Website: lowes
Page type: review-order
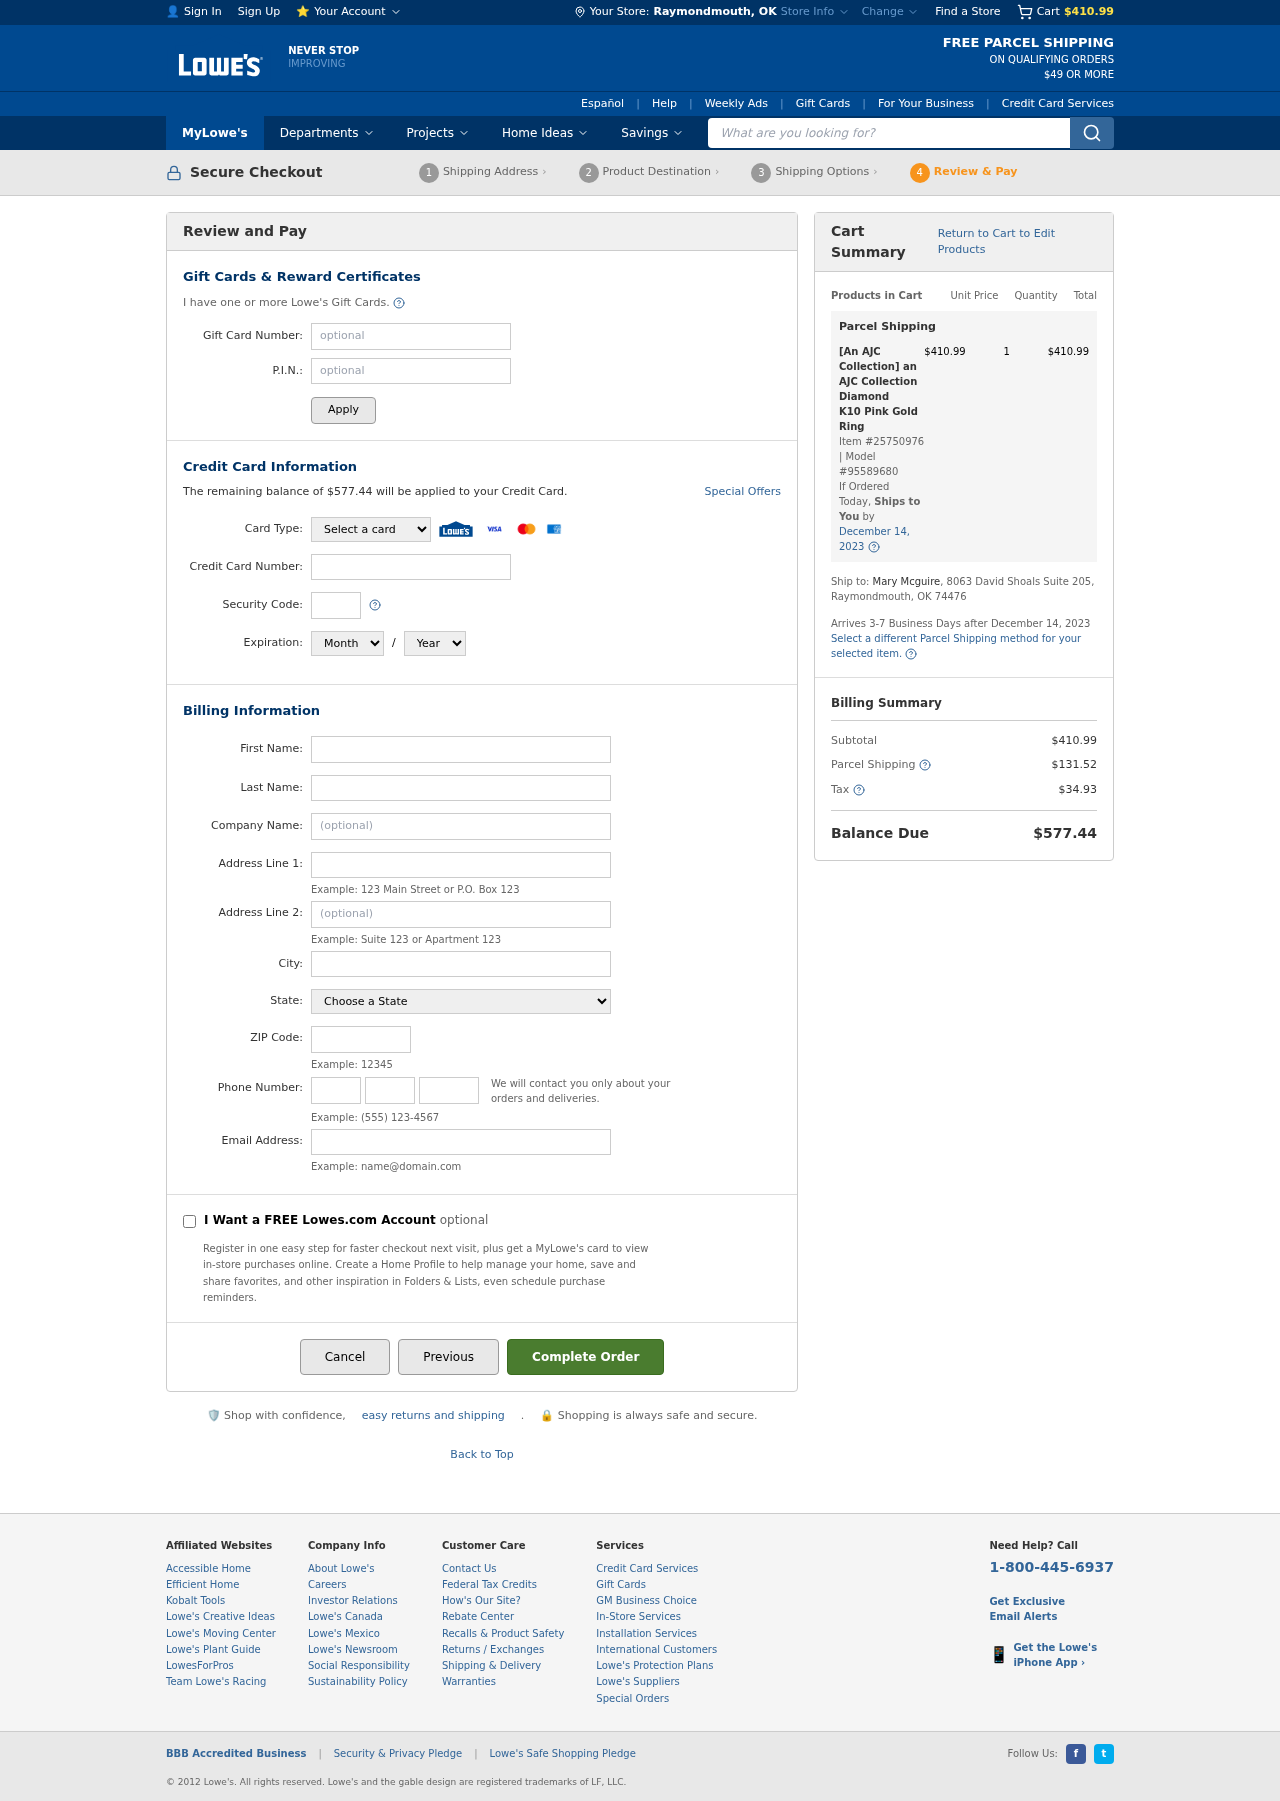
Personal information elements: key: PII_CARD_CVV
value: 573
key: PII_CARD_EXPIRY_MONTH
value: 09
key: PII_CARD_EXPIRY_YEAR
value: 30
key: PII_CARD_NUMBER
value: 4637 7940 7344 0332
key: PII_CARD_TYPE
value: Visa
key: PII_CITY
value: Raymondmouth
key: PII_CITY_STATE
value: Raymondmouth, OK
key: PII_COMPANY
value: Reeves, Cuevas and Cox
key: PII_EMAIL
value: mmcguire@hotmail.com
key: PII_FIRSTNAME
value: Mary
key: PII_LASTNAME
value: Mcguire
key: PII_PHONE_AREA
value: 977
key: PII_PHONE_PREFIX
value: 924
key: PII_PHONE_SUFFIX
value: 1146
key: PII_POSTCODE
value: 74476
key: PII_STATE
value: Oklahoma
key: PII_STREET
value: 8063 David Shoals Suite 205
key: PII_STREET2
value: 8063 David Shoals Suite 205
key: PII_STREET2
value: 778 Rogers Estates
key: PII_FULLNAME2
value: Mary Mcguire
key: PII_CITY_STATE_ZIP2
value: Raymondmouth, OK 74476
Product elements: key: PRODUCT1_NAME
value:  [An AJC Collection] an AJC Collection Diamond K10 Pink Gold Ring
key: PRODUCT1_PRICE
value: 410.99
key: PRODUCT1_QUANTITY
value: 1
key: PRODUCT1_ITEM_NUMBER
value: Item #25750976
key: PRODUCT1_MODEL_NUMBER
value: Model #95589680
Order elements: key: ORDER_SUBTOTAL
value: $410.99
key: ORDER_BALANCE_DUE
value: $577.44
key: ORDER_SHIPPING_DATE
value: December 14, 2023
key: ORDER_ITEM_TOTAL
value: $410.99
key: ORDER_SHIPPING_DATE2
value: December 14, 2023
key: ORDER_SHIPPING_COST
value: $131.52
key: ORDER_TAX
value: $34.93
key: ORDER_TOTAL
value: $577.44
Search elements: key: HEADER_SEARCH
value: What are you looking for?